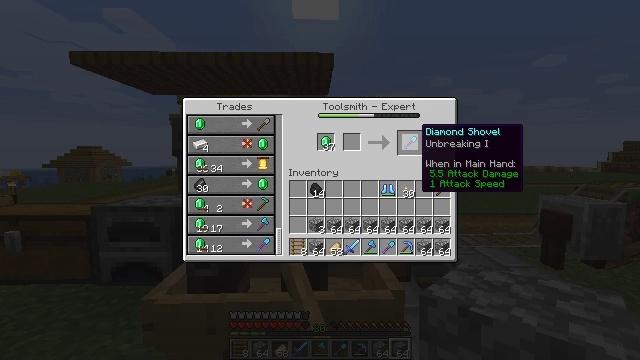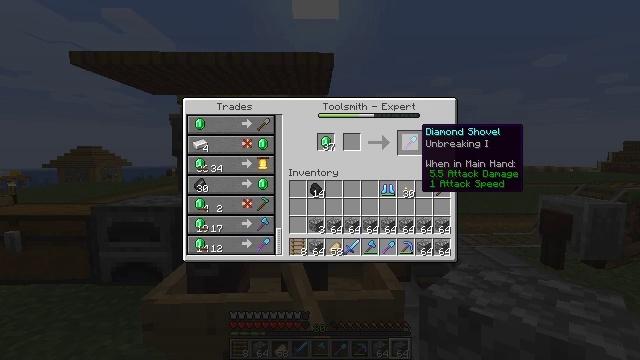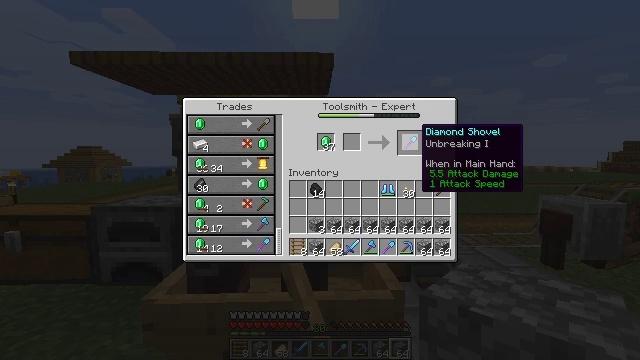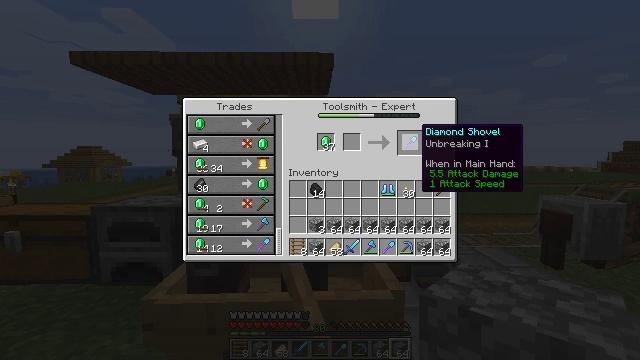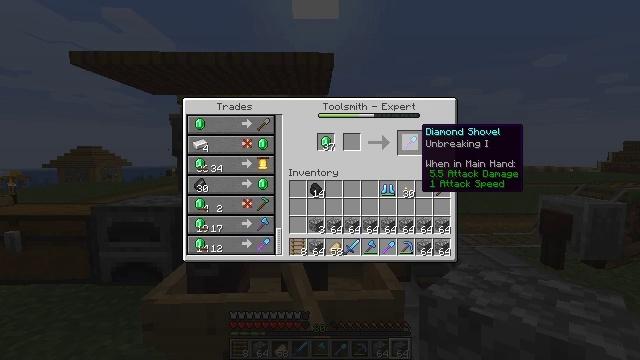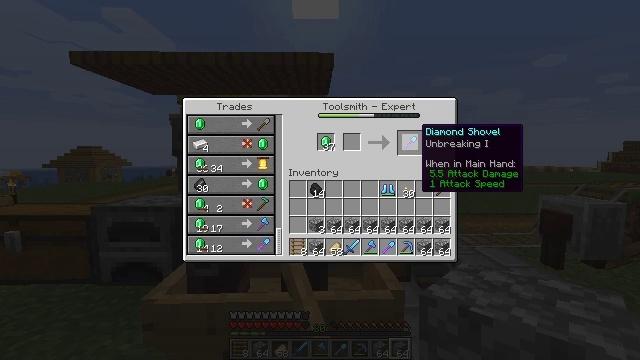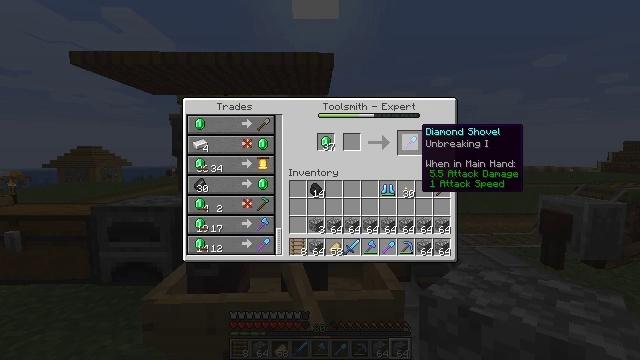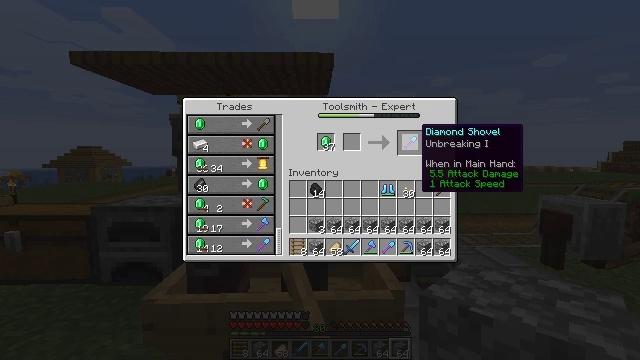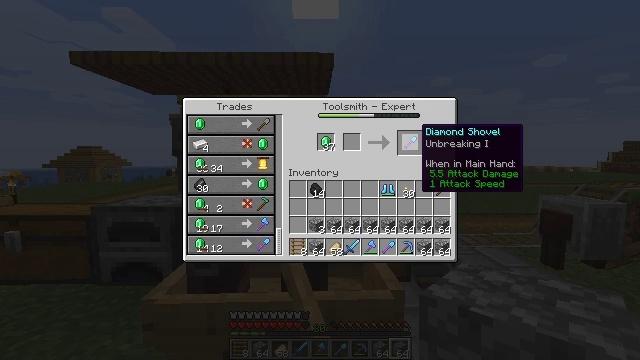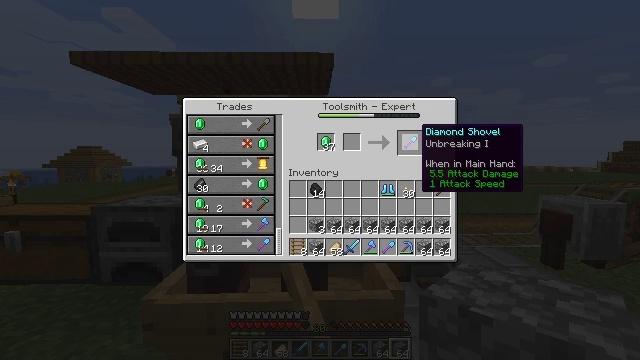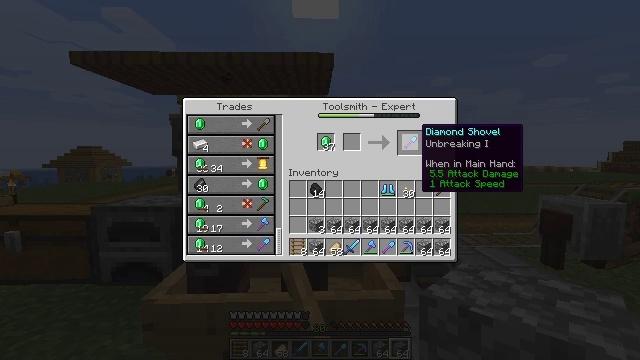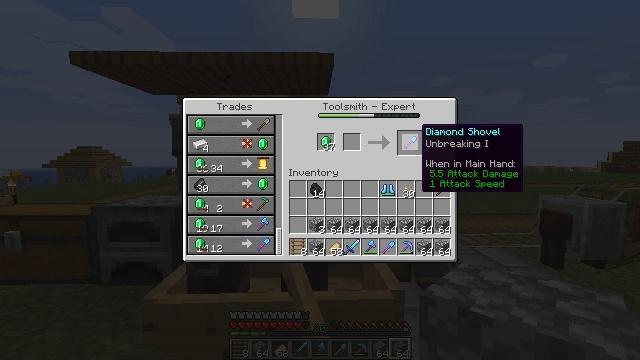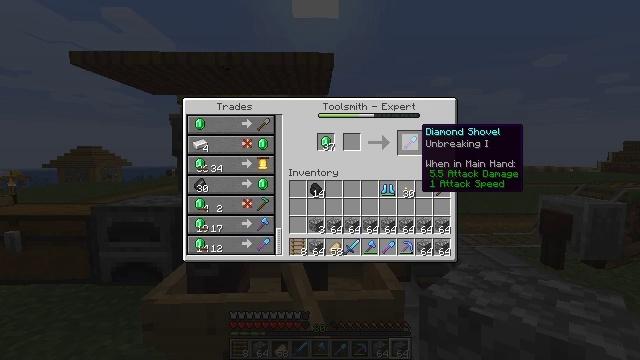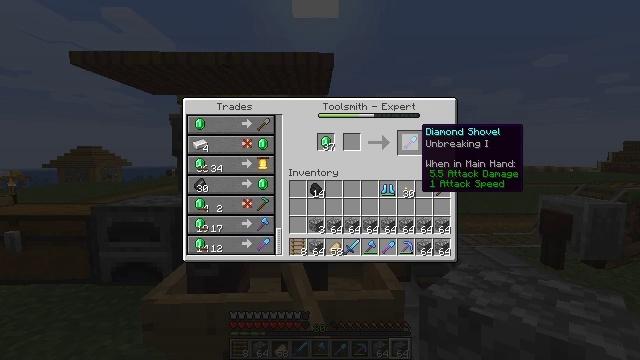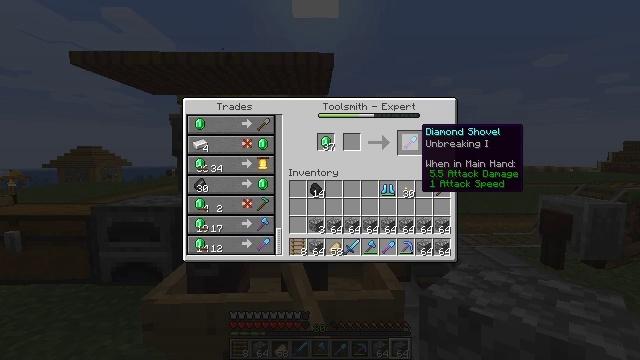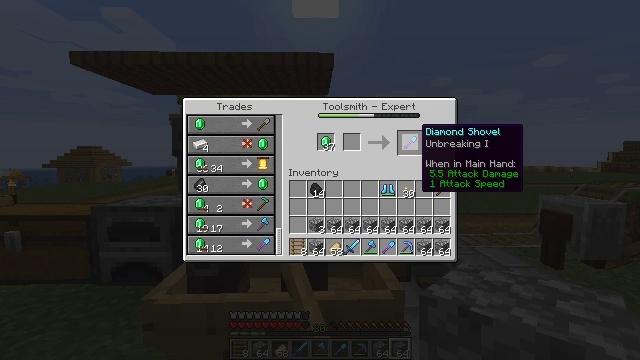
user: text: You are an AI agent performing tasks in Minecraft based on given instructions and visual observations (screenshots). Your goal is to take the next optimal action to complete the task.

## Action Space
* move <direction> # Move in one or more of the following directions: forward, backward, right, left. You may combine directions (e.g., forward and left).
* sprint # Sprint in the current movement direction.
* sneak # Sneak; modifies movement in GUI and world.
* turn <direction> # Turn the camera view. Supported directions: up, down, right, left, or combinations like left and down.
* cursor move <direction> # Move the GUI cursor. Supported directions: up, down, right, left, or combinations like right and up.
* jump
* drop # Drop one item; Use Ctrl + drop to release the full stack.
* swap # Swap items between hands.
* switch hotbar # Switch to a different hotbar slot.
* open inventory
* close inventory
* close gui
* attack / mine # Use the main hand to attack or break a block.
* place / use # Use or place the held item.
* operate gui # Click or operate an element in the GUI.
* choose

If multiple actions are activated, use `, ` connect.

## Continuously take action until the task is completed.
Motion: motion action
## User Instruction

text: Combine diamonds and a stick to craft a diamond shovel.
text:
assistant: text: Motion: no_op
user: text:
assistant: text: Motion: no_op
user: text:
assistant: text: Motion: no_op
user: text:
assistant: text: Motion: no_op
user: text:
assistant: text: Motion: no_op
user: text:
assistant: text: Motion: no_op
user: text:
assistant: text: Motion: no_op
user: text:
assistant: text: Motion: no_op
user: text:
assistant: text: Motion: no_op
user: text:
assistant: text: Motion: no_op
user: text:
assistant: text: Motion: no_op
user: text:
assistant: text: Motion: no_op
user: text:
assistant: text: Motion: no_op
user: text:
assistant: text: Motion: no_op
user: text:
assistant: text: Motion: no_op
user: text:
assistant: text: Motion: no_op
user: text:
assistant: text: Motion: no_op
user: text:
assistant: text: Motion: no_op
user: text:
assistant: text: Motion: no_op
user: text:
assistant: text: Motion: no_op
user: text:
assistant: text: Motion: no_op
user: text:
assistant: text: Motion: no_op
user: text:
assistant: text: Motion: no_op
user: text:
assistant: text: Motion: no_op
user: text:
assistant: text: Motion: no_op
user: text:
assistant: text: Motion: no_op
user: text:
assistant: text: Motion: no_op
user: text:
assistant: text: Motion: no_op
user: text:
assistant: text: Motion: no_op
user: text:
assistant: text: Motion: no_op